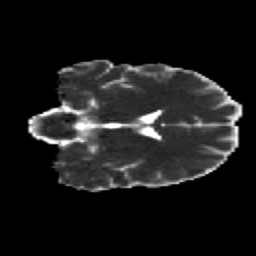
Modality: MD
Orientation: coronal
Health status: healthy
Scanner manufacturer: siemens
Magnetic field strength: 3 T
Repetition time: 12 s
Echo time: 0.092 s